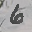
Label: 6